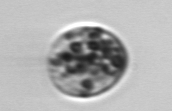
Label: Amoeba